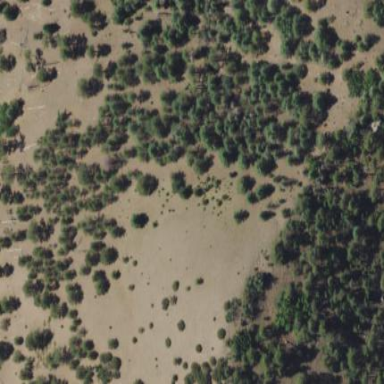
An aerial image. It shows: Patch of scrub vegetation.